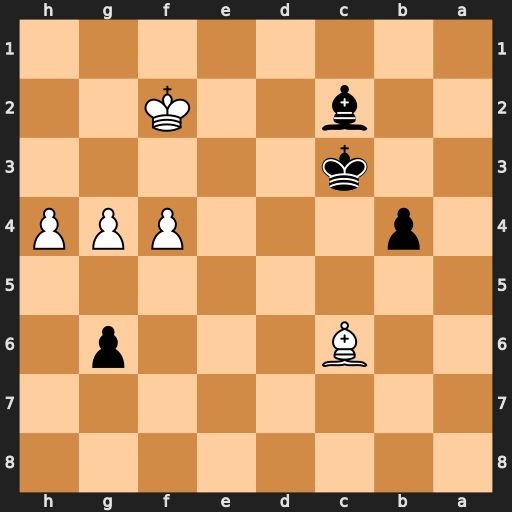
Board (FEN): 8/8/2B3p1/8/1p3PPP/2k5/2b2K2/8
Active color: b
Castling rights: -
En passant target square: -
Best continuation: b3 Bd5 b2